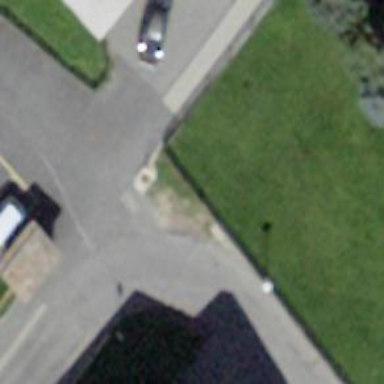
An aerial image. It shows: Smooth asphalt road in residential area.